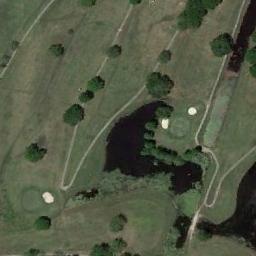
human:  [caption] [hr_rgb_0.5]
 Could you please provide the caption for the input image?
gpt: Many trees are near the golf course .

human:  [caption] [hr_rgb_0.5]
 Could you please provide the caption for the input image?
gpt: There are three large bunkers and two paths .

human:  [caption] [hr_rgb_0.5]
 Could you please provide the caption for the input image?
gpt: The golf course has two lakes, Some fairways, Roads, Barrier trees and three sandpits .

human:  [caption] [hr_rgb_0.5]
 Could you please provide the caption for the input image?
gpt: There are several bunkers and lakes and a few paths and many trees on a large green lawn on the golf course .

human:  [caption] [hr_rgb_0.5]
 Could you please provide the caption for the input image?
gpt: There are three bunkers and two lakes on the golf course .